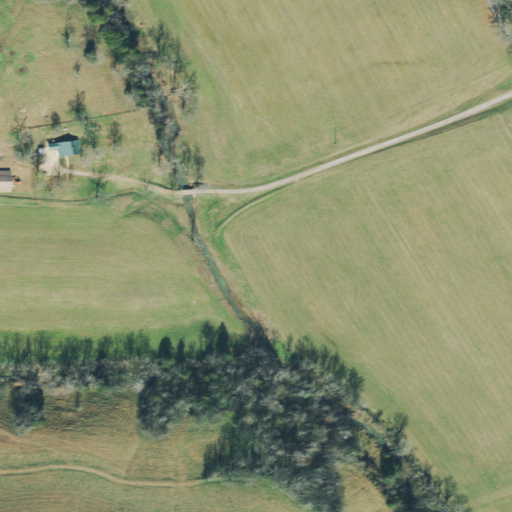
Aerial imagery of valley in Tennessee named Sanders Hollow containing pasture, deciduous forest, grassland, open development, and low intensity development